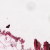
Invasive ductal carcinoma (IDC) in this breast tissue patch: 0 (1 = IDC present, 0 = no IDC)